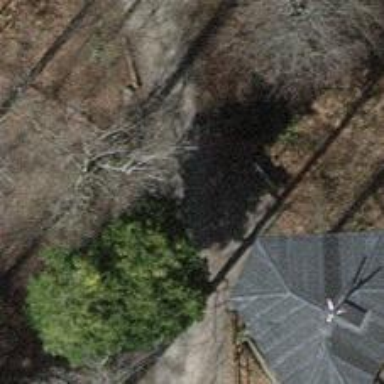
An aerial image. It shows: Brown bench in the vicinity.